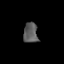
Tissue: skin
Cell type: Epithelial cells
Senescence score: 0.2867
Nuclear area (px): 288
Mean DAPI intensity: 91.378